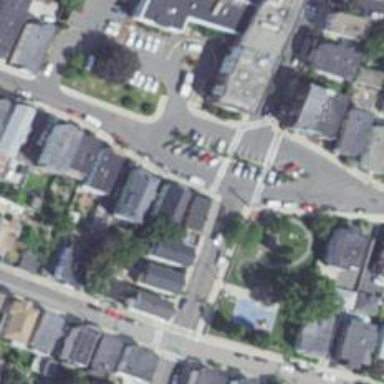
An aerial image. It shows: Charming neighbourhood.